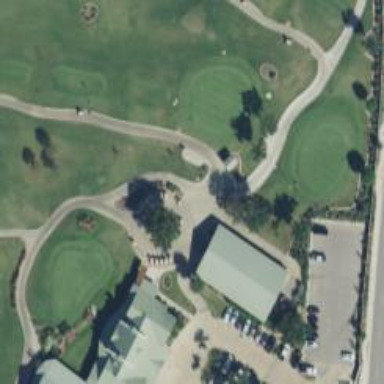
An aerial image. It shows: Path for both road and golf.